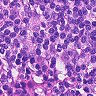
Metastatic tissue present: no